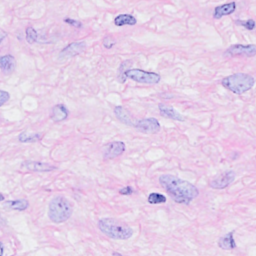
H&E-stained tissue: Breast